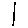
Label: line